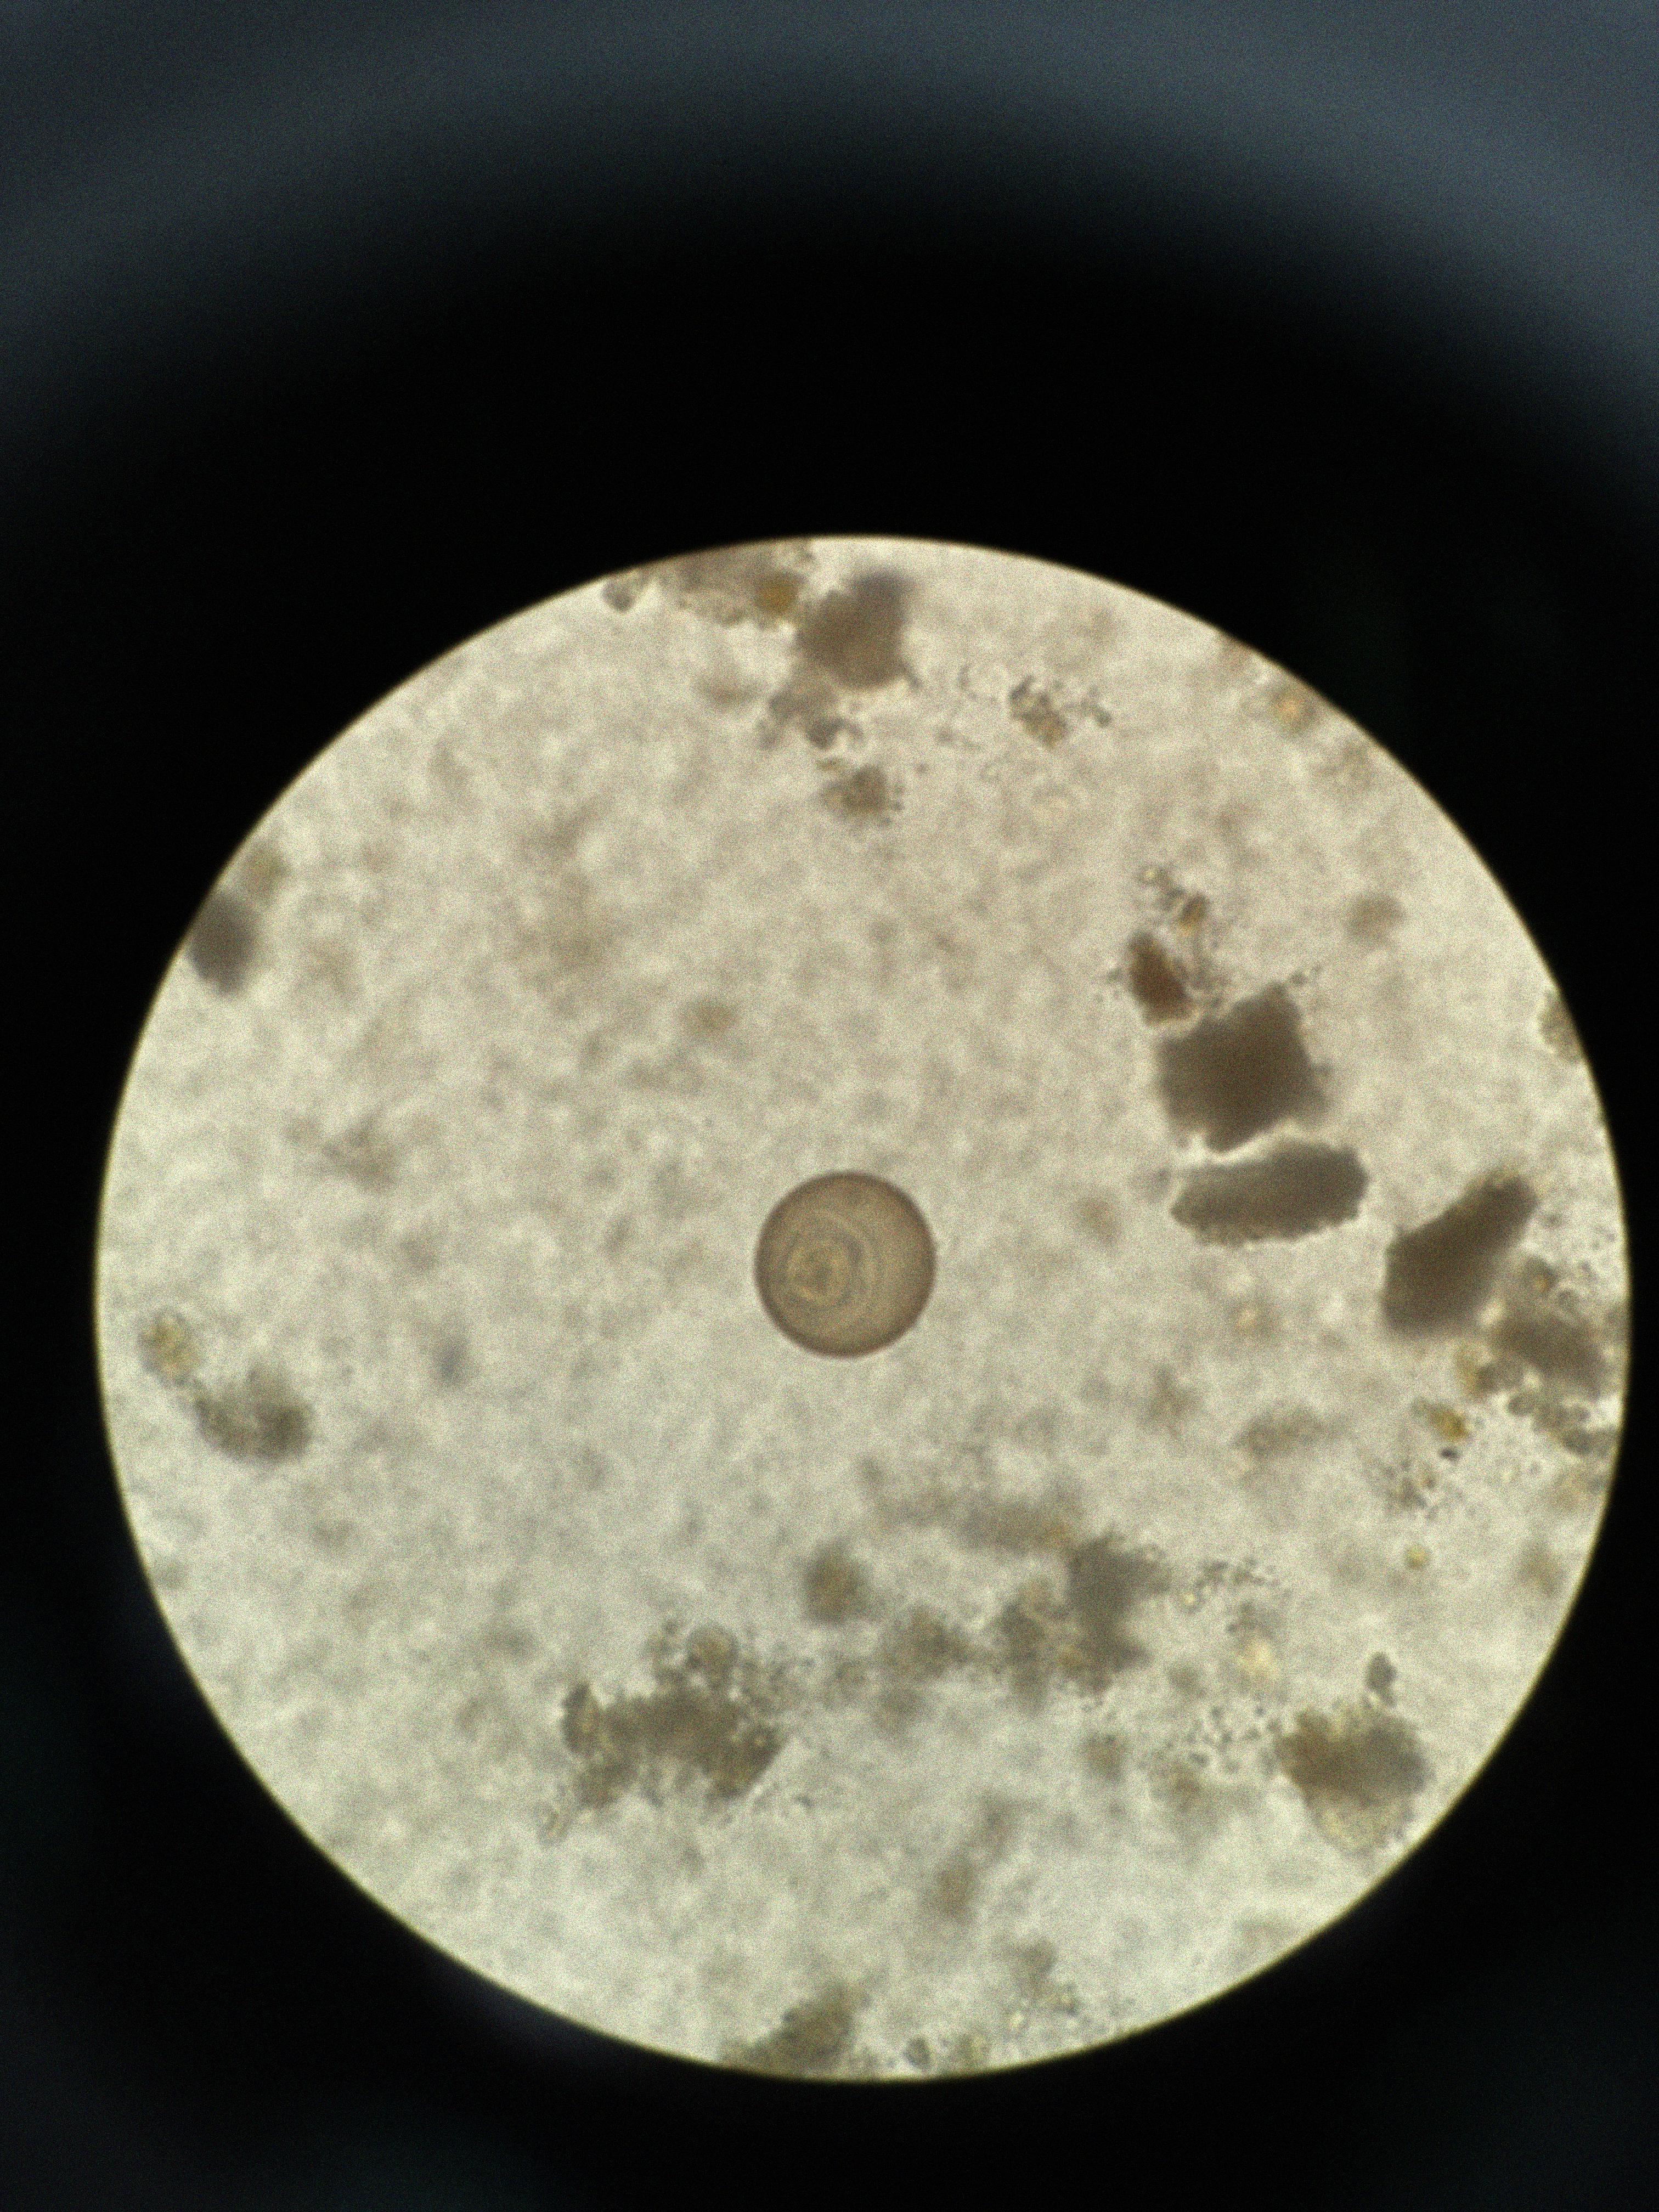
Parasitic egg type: Hymenolepis diminuta